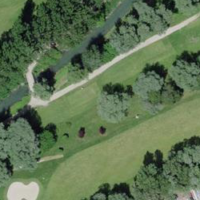
EUNIS habitat code: 53
Species observed at this site:
Urtica dioica